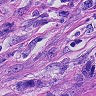
Metastatic tissue present: yes